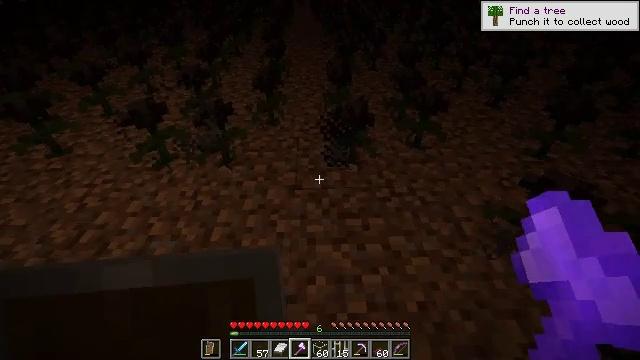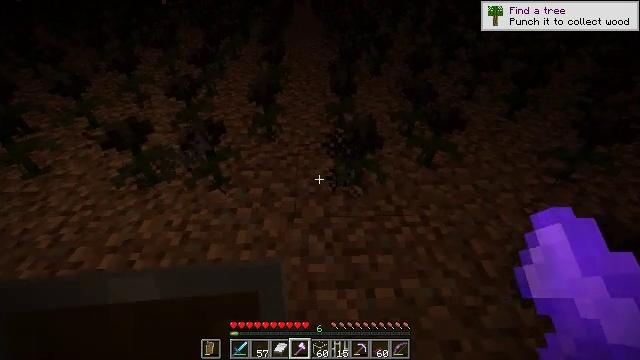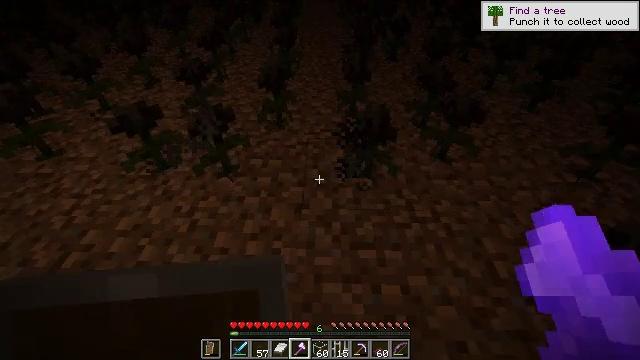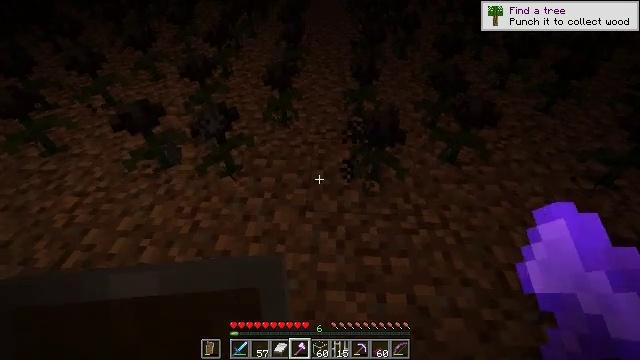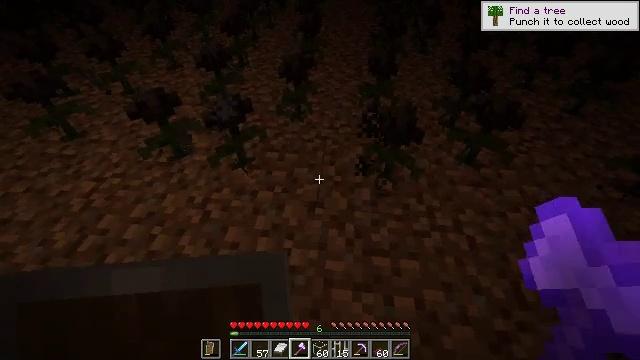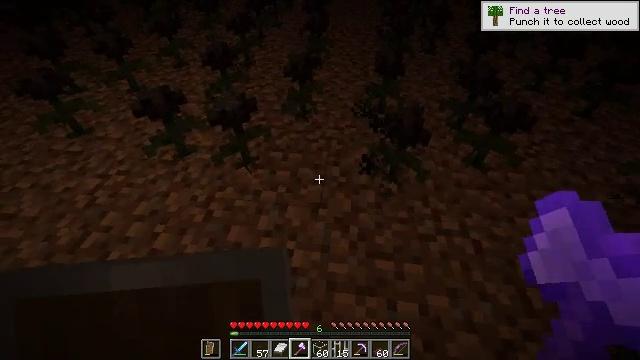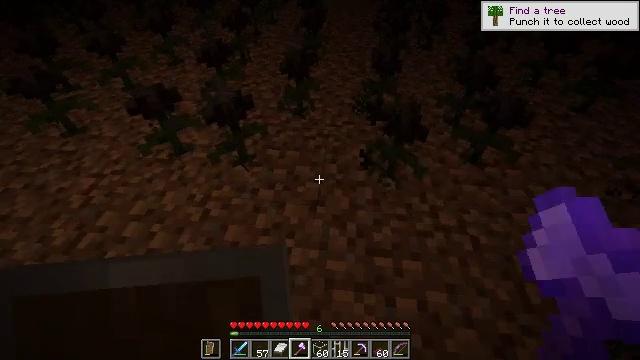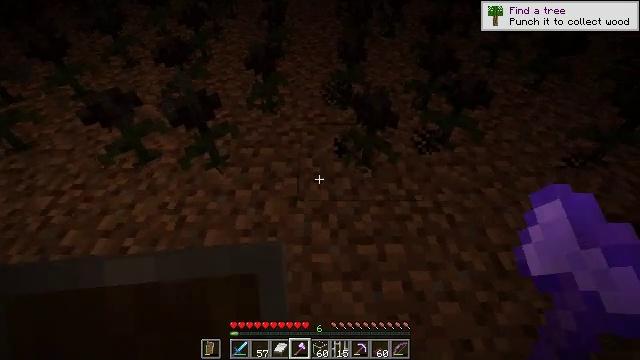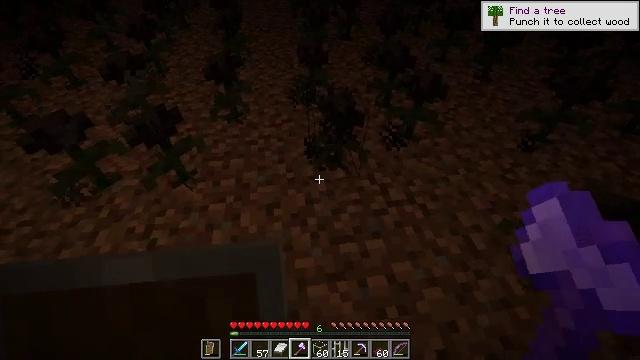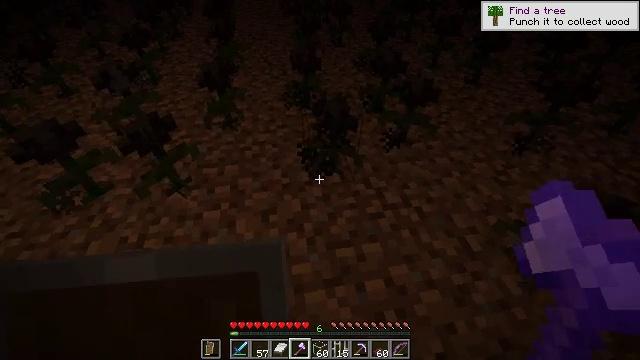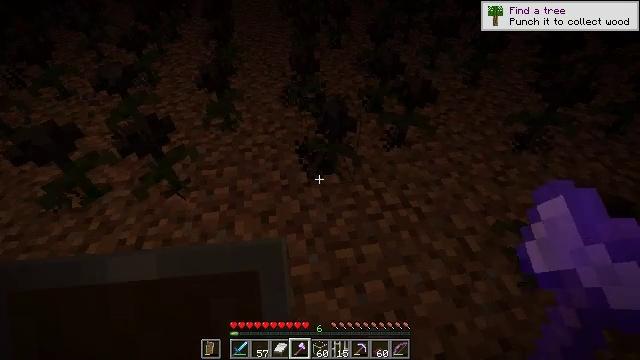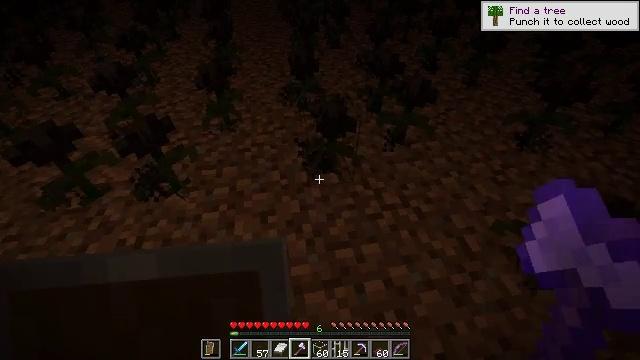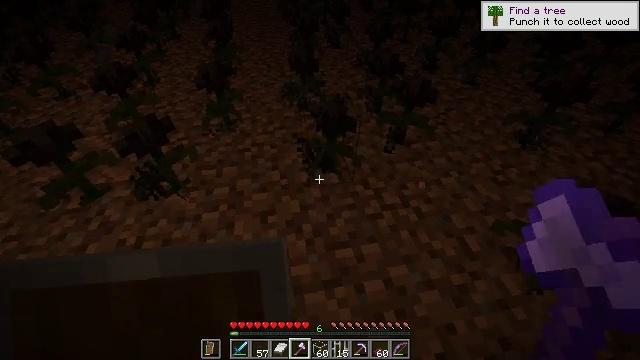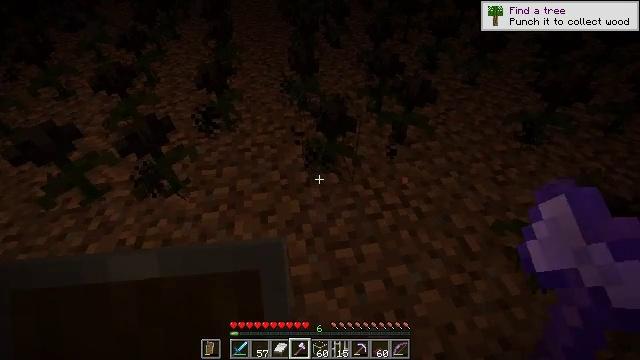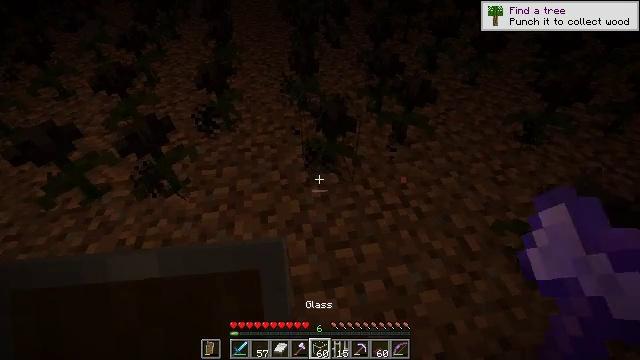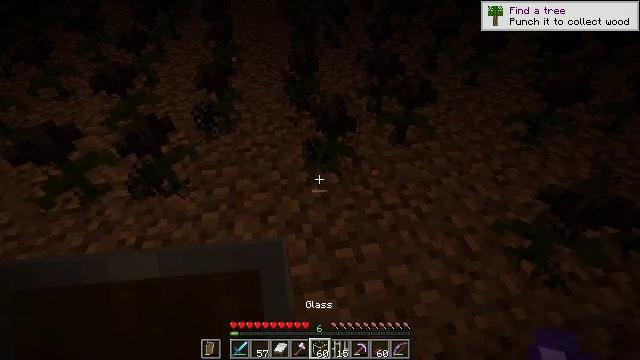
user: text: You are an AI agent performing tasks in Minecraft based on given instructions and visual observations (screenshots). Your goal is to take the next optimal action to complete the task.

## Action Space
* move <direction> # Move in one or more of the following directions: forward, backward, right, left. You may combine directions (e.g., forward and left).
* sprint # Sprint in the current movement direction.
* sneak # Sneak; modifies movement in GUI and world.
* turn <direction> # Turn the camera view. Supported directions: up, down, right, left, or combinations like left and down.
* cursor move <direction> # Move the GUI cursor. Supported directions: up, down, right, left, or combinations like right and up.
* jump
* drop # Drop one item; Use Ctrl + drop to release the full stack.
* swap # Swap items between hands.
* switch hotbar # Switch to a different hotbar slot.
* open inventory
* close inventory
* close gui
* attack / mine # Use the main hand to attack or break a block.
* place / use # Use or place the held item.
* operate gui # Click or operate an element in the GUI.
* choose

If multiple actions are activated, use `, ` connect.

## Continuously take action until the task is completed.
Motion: motion action
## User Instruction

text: Attack the wither rose to collect it.
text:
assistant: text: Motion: move forward
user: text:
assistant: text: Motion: turn left and down
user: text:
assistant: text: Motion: turn left
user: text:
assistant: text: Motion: turn left and down
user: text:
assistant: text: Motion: turn left
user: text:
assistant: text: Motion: no_op
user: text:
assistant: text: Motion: turn right and down
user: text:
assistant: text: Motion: turn right
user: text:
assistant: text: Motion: turn right and up
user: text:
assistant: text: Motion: no_op
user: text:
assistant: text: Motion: no_op
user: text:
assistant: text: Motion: no_op
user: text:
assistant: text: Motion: no_op
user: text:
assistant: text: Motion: no_op
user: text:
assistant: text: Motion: no_op
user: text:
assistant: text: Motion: no_op
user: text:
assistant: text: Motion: no_op
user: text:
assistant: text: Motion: turn right and up
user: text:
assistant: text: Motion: no_op
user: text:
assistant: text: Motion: no_op
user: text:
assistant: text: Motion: no_op
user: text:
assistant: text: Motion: attack / mine
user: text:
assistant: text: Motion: attack / mine
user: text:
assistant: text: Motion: no_op
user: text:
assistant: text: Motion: no_op
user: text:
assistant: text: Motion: no_op
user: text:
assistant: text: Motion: turn right and up
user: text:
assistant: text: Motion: turn right and up
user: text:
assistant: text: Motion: turn right
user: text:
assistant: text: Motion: turn right